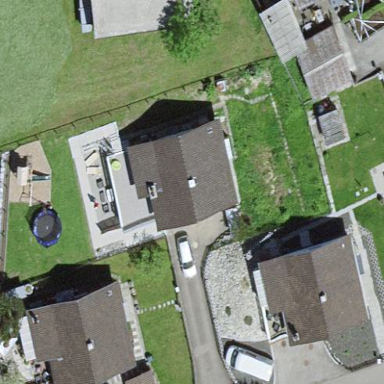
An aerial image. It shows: Detached building.